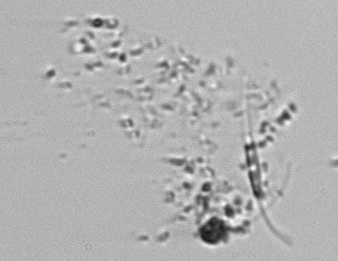
Label: Phaeocystis_debris